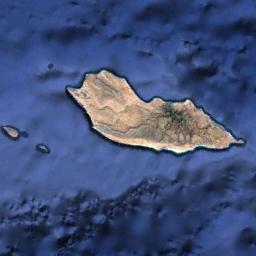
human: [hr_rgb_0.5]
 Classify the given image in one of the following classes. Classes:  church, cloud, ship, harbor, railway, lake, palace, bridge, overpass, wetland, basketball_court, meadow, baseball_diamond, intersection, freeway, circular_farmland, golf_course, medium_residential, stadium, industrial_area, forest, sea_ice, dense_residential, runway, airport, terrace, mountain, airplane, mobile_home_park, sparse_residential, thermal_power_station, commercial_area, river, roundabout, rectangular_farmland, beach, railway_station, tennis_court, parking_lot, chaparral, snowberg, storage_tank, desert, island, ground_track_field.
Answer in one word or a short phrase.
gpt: island